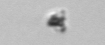
Label: detritus